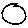
Label: circle